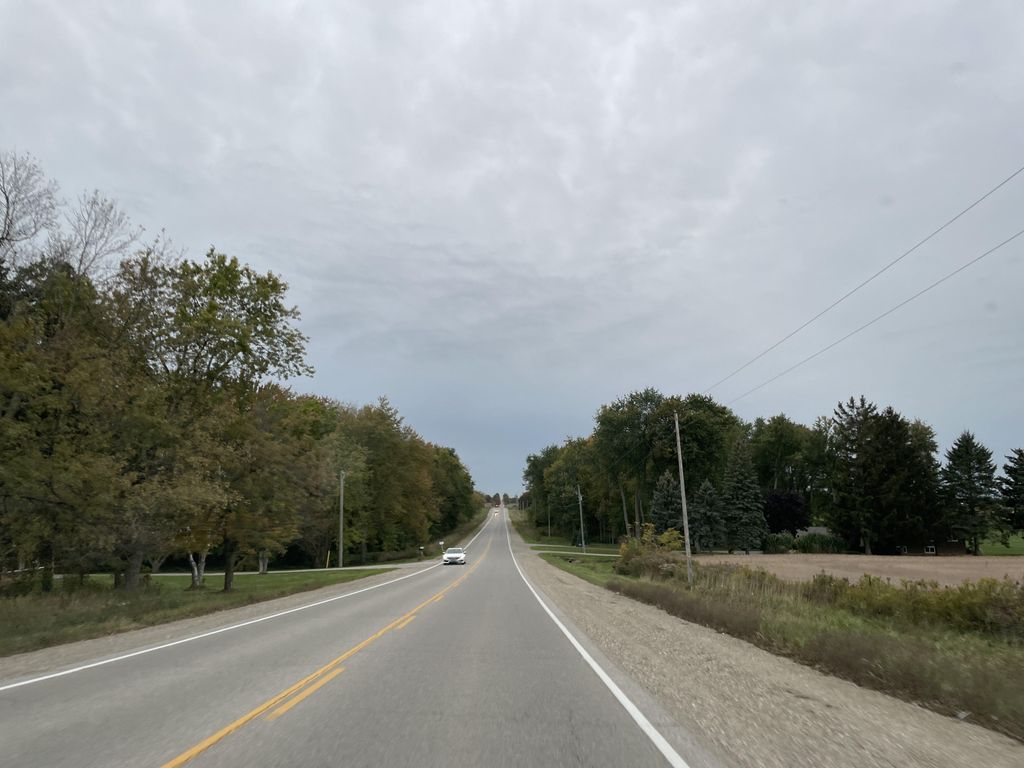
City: kitchener-waterloo